Field crop: tomato
Growth stage: 1
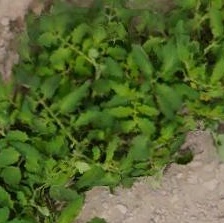
Species: tomato